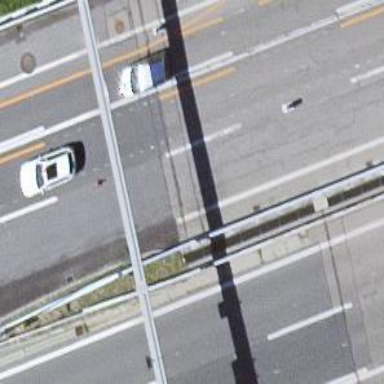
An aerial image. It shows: Motorway bridge with asphalt surface.